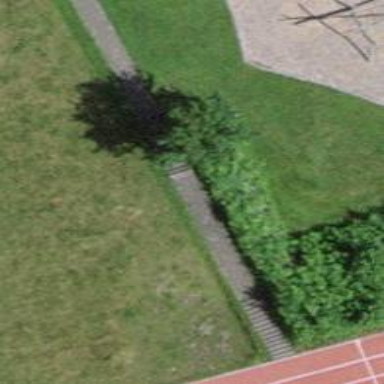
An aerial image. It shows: Road with steps.